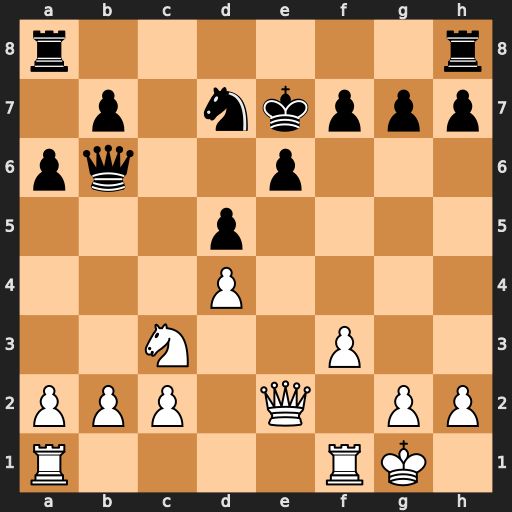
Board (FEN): r6r/1p1nkppp/pq2p3/3p4/3P4/2N2P2/PPP1Q1PP/R4RK1
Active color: w
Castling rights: -
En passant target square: -
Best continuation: Nxd5+ Kf8 Nxb6